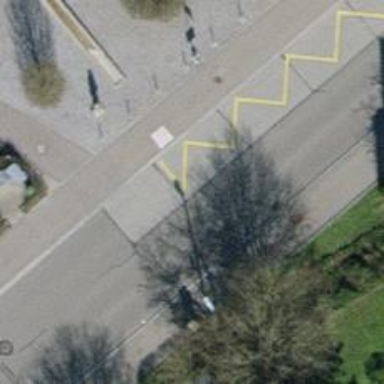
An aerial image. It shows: Bus stop with designated public transport stop position.